Question: What is the value of this measurement?
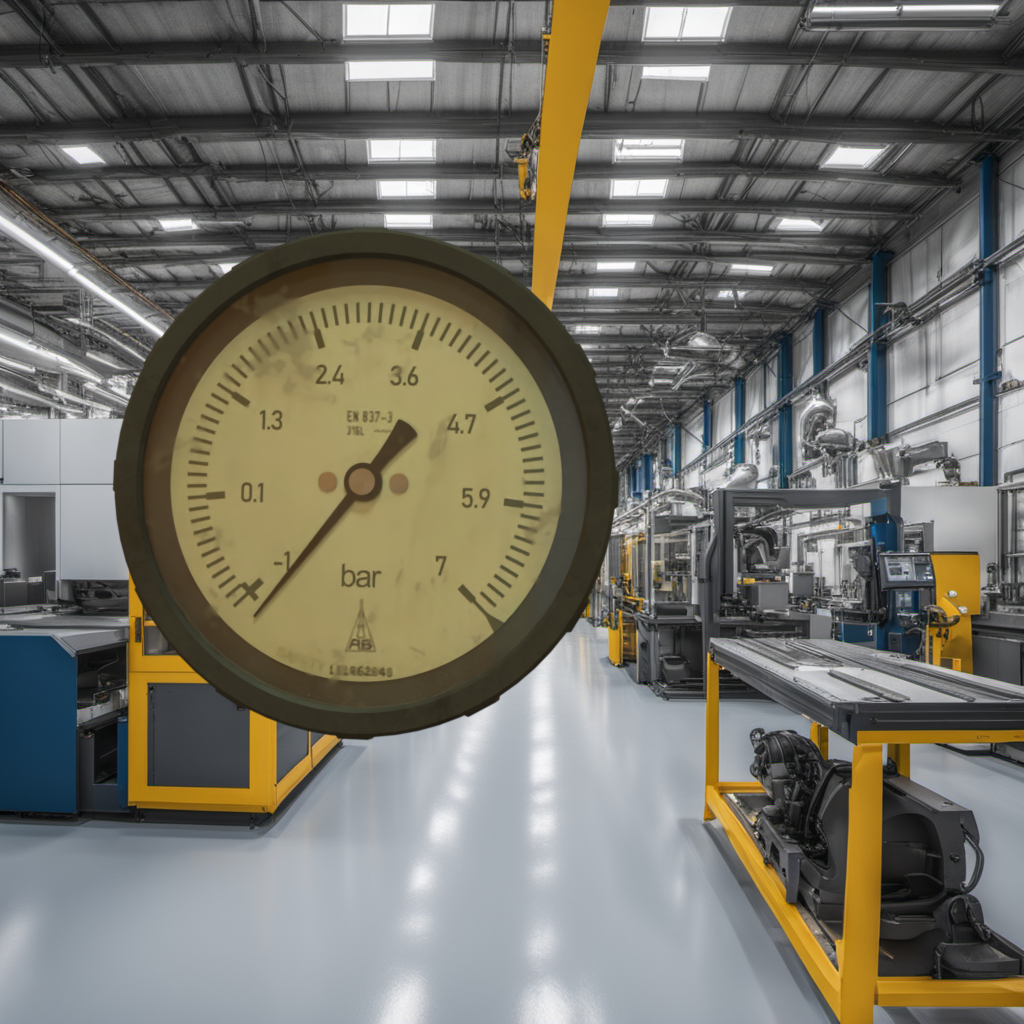
Answer: The result is -1.2
Question: What is the value range of this measurement?
Answer: The range is from -1 to 7
Question: What is the minimum and maximum value range of this measurement?
Answer: The minimum value is -1 and the maximum value is 7